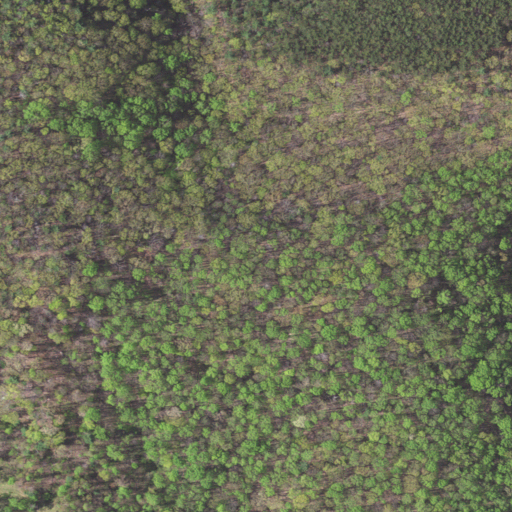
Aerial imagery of ridge(s) in Virginia named Long Ridge containing deciduous forest, mixed forest, and evergreen forest